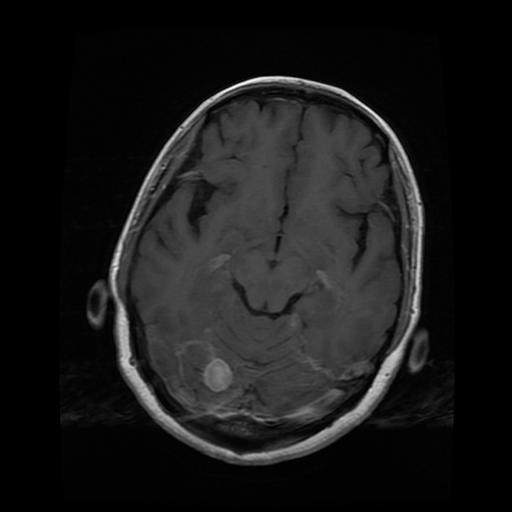
Label: meningioma